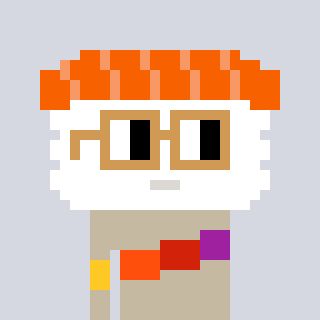
a pixel art character with square brown glasses, a nigiri-shaped head and a bege-colored body on a cool background